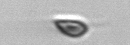
Label: Cryptophyta